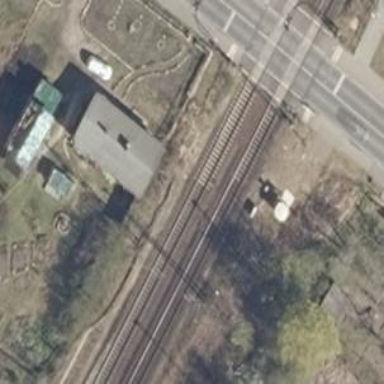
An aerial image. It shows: Railway signal.